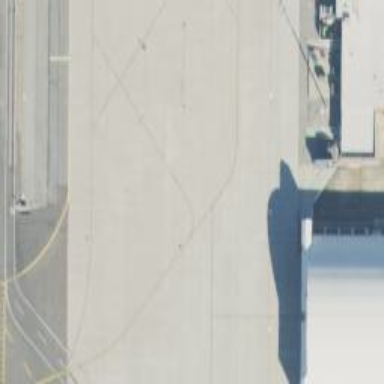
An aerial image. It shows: View of taxiway at the airport.